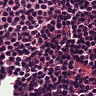
Metastatic tissue present: no